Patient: sex F, age 61
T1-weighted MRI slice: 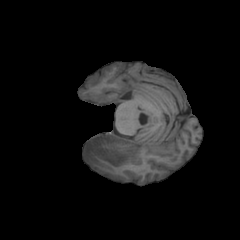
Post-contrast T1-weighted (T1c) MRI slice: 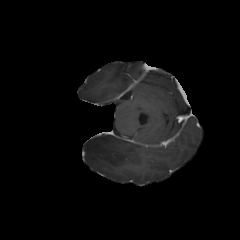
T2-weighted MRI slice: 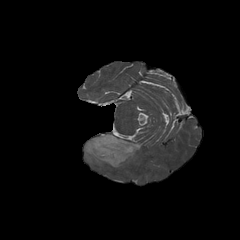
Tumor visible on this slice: yes
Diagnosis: Astrocytoma, IDH-wildtype
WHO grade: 2